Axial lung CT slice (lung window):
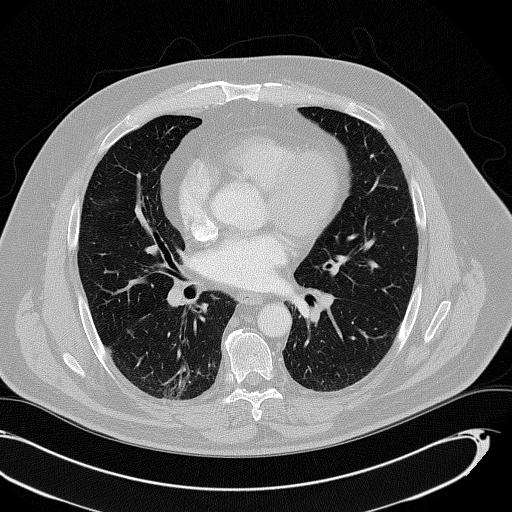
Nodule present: yes
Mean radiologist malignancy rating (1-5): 2